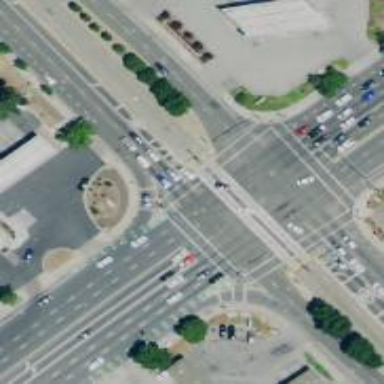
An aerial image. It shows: Solid stop line on the road.